Question: I have captured a query generated by Entity Framework where one of the parameters can store a large amount (400,000+ characters) of text information in an 'nvarchar(max)' field. The problem I have is that when executing the statement the string is truncated to 43679 characters. This happens if Entity Framework executes the query or if I execute from a query window.
Is there a limit on the size of an entire sp_executesql statement or the size of any individual parameter with the statement?

I have excluded the large string (Markup) for spaces sake.
'''
exec sp_executesql N'INSERT <URL>
VALUES (@0, @1, @2, @3, @4, @5)
SELECT [ContentId]
FROM [CDP].[Content]
WHERE @@ROWCOUNT > 0 AND [ContentId] = scope_identity()',N'@0 int,@1 int,@2 datetime2(7),@3 nvarchar(128),@4 nvarchar(max) ,@5 int',@0=193,@1=0,@2='2015-07-17 12:48:22.<PHONE>',@3=N'<System>',@4=N'[[400000 charater string]]',@5=1
'''
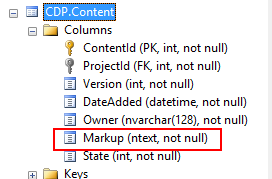
Answer: Management Studio and most other editors will truncate the display of long text at a certain point, you should verify the length of the inserted data by querying the table it 'select len(markup) ...'